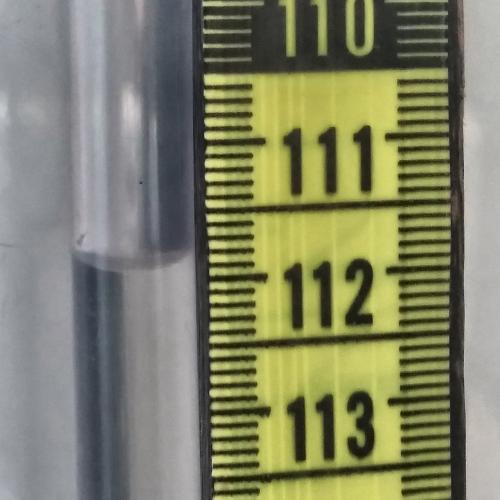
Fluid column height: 111.9 cm